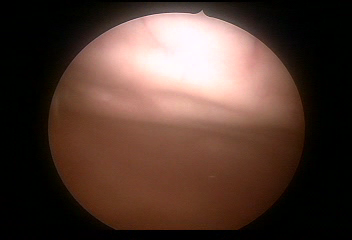
Modality: WLC
Class: Normal mucosa
Bladder cancer association: No